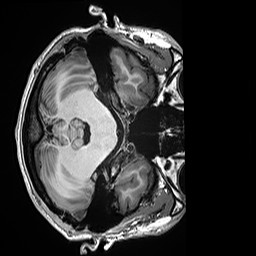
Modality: T1w
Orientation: axial
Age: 25
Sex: male
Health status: healthy
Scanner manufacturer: siemens
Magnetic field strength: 3 T
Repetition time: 2.5 s
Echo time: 0.00299 s